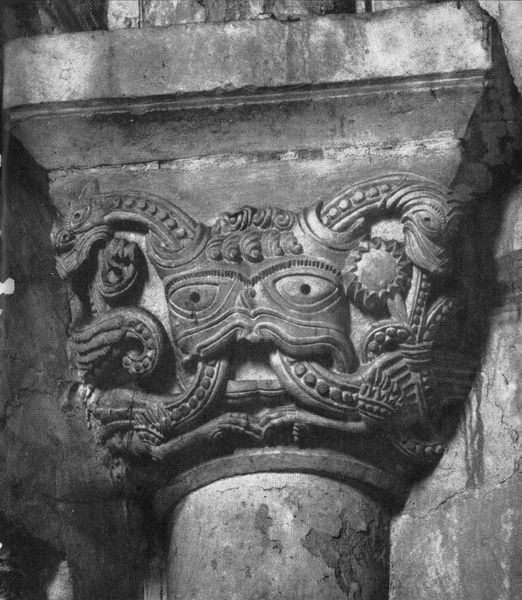
Titel: Saint-Étienne in Caen
Standort: Caen (EU - F)
Schlagwörter: feuer, blume, grau, haar, mund, säule, muster, ornament, augen, gesicht, stein, bild, hände, kirche, sonne, auge, haare, locken, relief, detail, symmetrie, pupillen, verzierung, plinthe, foto, fotografie, maske, asien, schwarzweiss, gefahr, asiatisch, schlange, krallen, dämon, kapitell, china, teufel, maul, zunge, mittelalter, schlangen, hörner, noppen, ungeheuer, drachen, drache, indianisch, dämonen, monster, flechtwerk, bauwerk, verziehrung, romanisch, bestie, indigen, maya, stukatur, stuckatur, blattmaske, thailand, auchen, bestarie, thailanf, maskee, inker